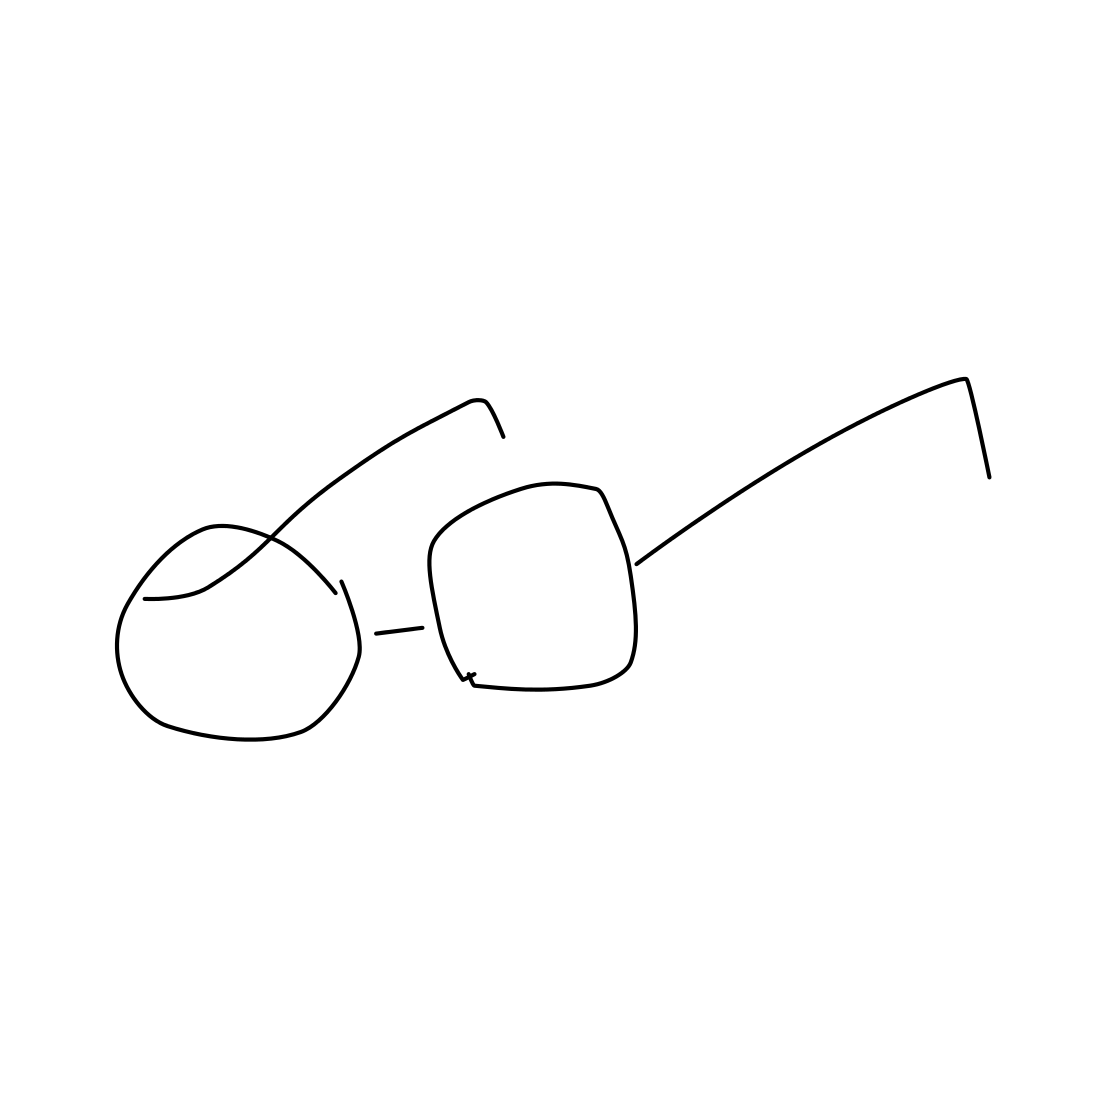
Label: eyeglasses